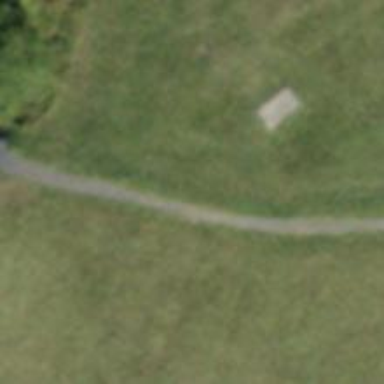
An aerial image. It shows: Path surfaced with fine gravel.